Question: I'm working on a simple 2D game in Java. My problem is that my window appears to be larger than what I set it to be. I set it to be 800 x 800, however, as you can see from my picture, the sample rectangle which at the bottom is only at 750. If I put it at 800, it will be off the screen.
'''
JFrame myFrame = new JFrame();
myFrame.setSize(800,800);
world map = new world();
myFrame.add(map);
'''
'''
//The only way I can get this to the bottom is setting it to 750. But my window is 800, where
//did the extra 50 pixels go?
g2d.draw3DRect(400, 750, 29, 20, true);
'''

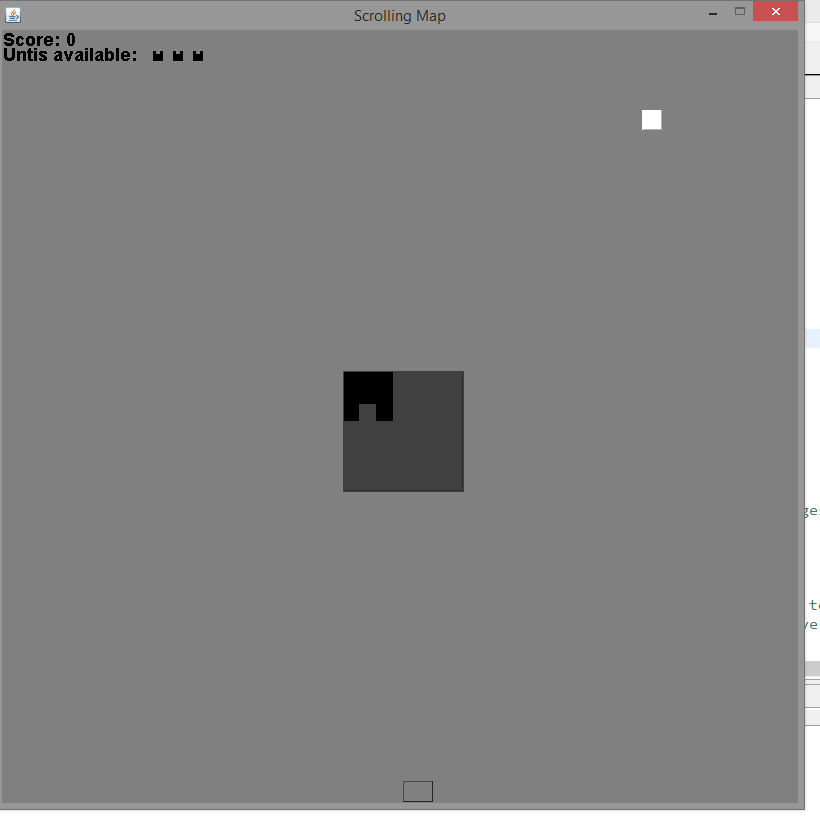
Answer: The frame may be 800 x 800, but the panel where you do the custom painting is less than that because the frame decorations (titlebar and border) take up space.
Check out this little piece of code to demonstrate this:
'''
import java.awt.*;
import javax.swing.*;
public class FrameInfo
{
public static void main(String[] args)
{
GraphicsEnvironment env = GraphicsEnvironment.getLocalGraphicsEnvironment();
Rectangle bounds = env.getMaximumWindowBounds();
System.out.println("Screen Bounds: " + bounds );
GraphicsDevice screen = env.getDefaultScreenDevice();
GraphicsConfiguration config = screen.getDefaultConfiguration();
System.out.println("Screen Size : " + config.getBounds());
System.out.println(Toolkit.getDefaultToolkit().getScreenSize());
JFrame frame = new JFrame("Frame Info");
// JDialog frame = new JDialog();
System.out.println("Frame Insets : " + frame.getInsets() );
frame.setSize(200, 200);
// frame.pack();
System.out.println("Frame Insets : " + frame.getInsets() );
frame.setVisible( true );
System.out.println("Frame Size : " + frame.getSize() );
System.out.println("Frame Insets : " + frame.getInsets() );
System.out.println("Content Size : " + frame.getContentPane().getSize() );
}
}
'''
The key is that you should NOT be using the setSize() method on the frame.
Instead, in your custom panel you override the 'getPreferredSize()' method to return 800 x 800 and then you invoke:
'''
frame.pack();
frame.setVisible(true);
'''
Now all the components will be displayed at their preferred sizes.
Also, class names should start with an upper case character. "map" should be "Map". Take a look at the Java API and you will notice this. Don't make up your own conventions!